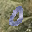
Label: 0